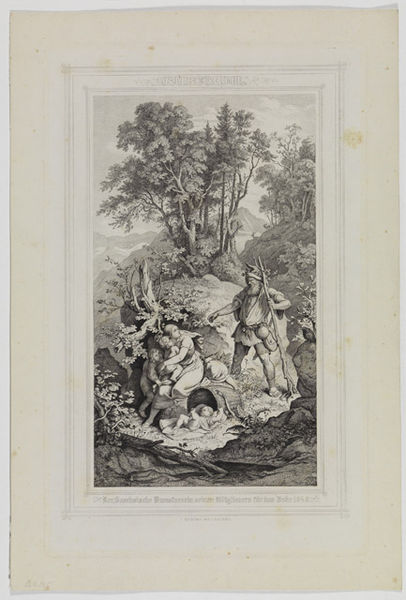
Titel: Rübezahl
Künstler: Ludwig Richter
Standort: Karlsruhe
Institution: Staatliche Kunsthalle Karlsruhe
Schlagwörter: baum, berg, blätter, felsen, hand, himmel, laub, mann, nackt, wasser, weiß, bäume, fluss, frauen, landschaft, menschen, mädchen, äste, frau, geste, grau, holz, hut, schwarz, tische, zeichnung, gras, gürtel, weg, wiese, wolke, hochformat, bart, flasche, mütze, rahmen, steine, ast, bach, erde, hügel, natur, strauch, busch, büsche, familie, kind, mutter, höhle, krone, wald, kinder, stock, engel, schrift, stab, berge, gebirge, grafik, baby, rast, angst, wild, lanze, draussen, korb, flucht, antike, moses, wurzel, druck, schwarz-weiss, druckgrafik, radierung, stich, illustration, schwert, schlange, bier, bleistift, dreispitz, helm, fass, mythologie, jagd, fleck, trost, wurzeln, jäger, christus, götter, wanderer, pan, wesen, märchen, wildnis, versteck, stange, kupferstich, verstecken, weisss, hirte, schutz, legende, säugling, wiege, geist, bätter, riese, dreizack, s/w, rübezahl, erzgebirge, näume, ffrau, waldgeist, nild, hähle, kanze, saufe, menschenkind, jägeer, schutz mutter, bäume4, radierug+hochformat